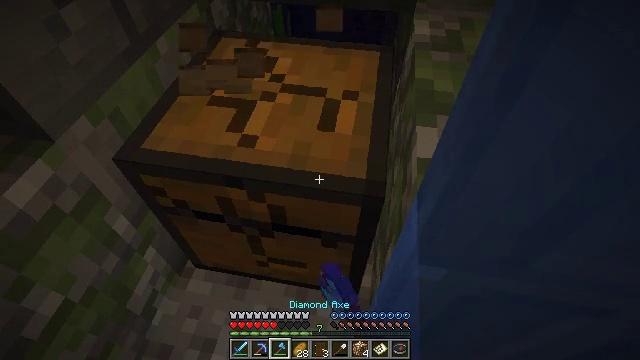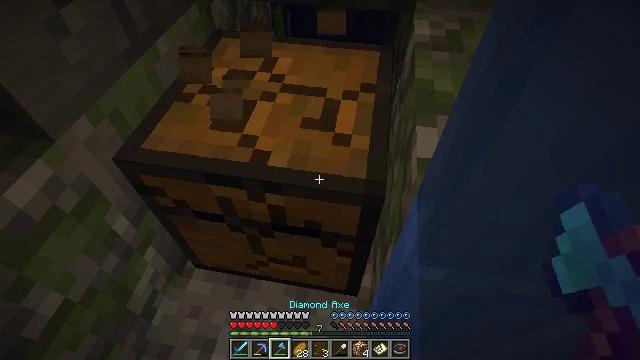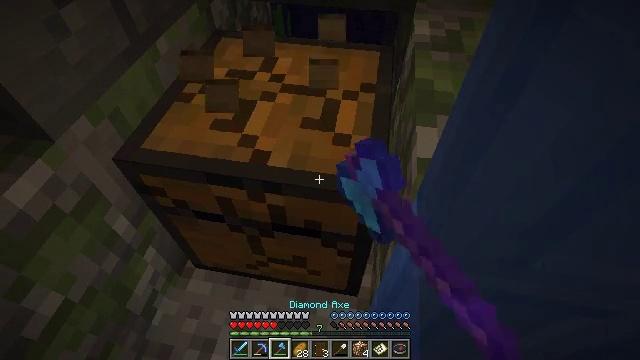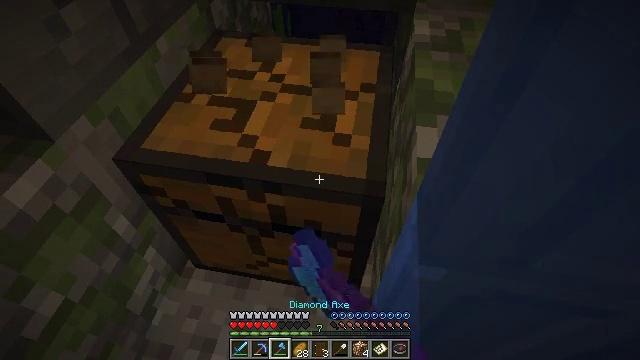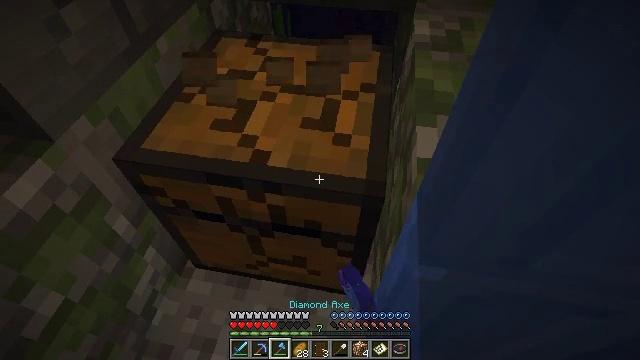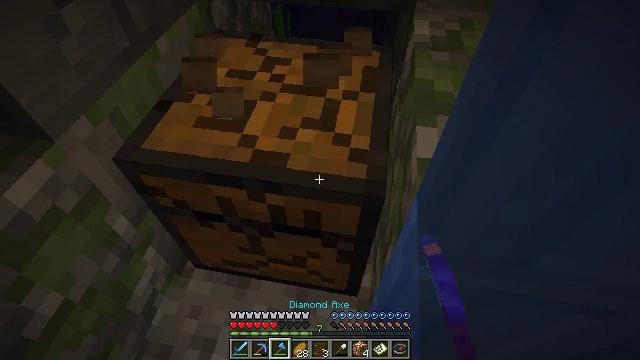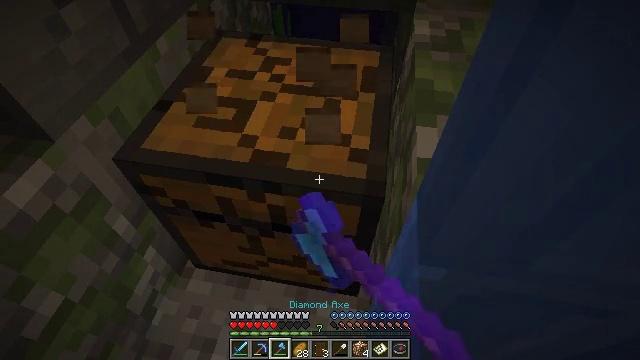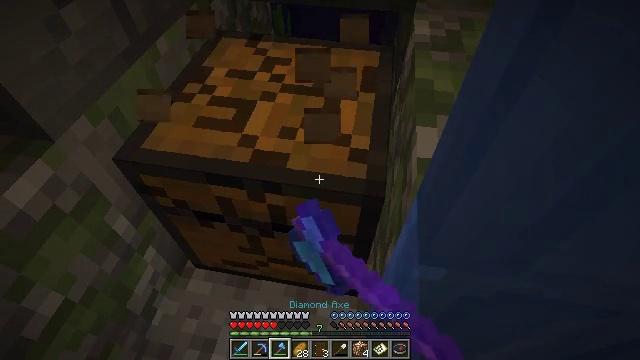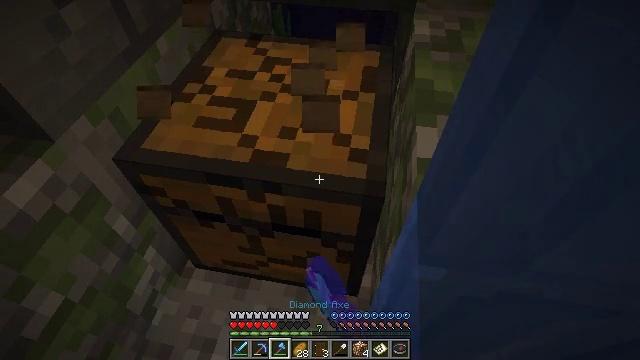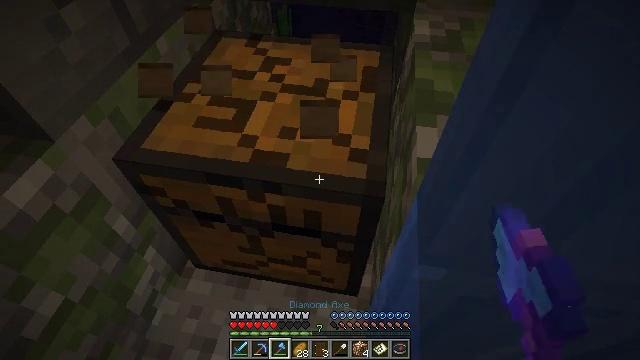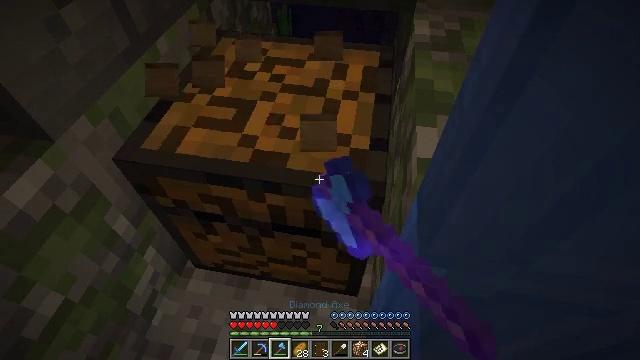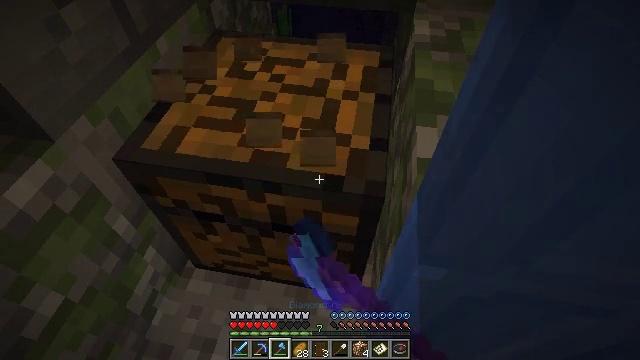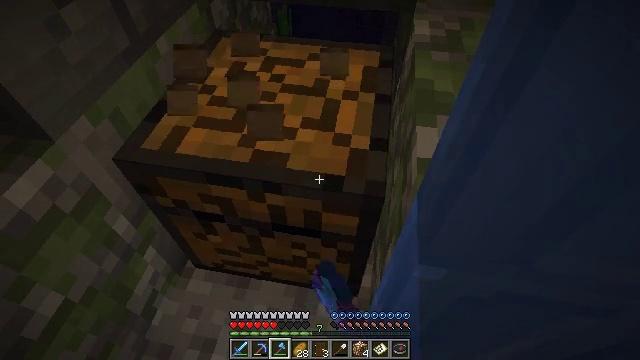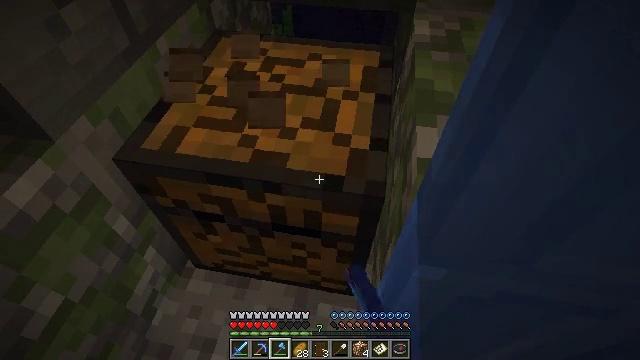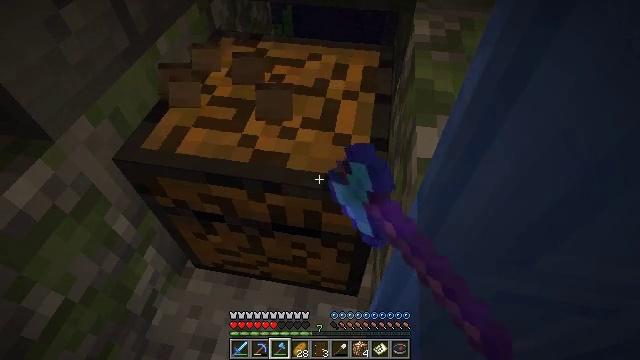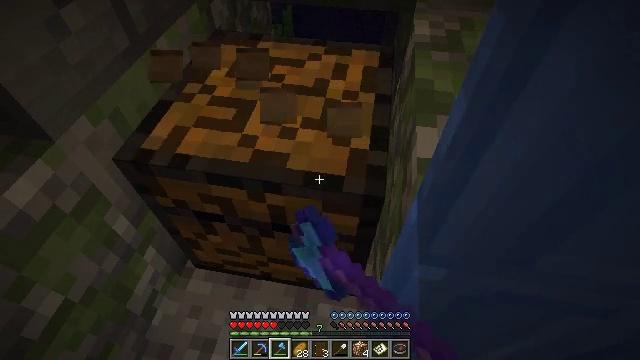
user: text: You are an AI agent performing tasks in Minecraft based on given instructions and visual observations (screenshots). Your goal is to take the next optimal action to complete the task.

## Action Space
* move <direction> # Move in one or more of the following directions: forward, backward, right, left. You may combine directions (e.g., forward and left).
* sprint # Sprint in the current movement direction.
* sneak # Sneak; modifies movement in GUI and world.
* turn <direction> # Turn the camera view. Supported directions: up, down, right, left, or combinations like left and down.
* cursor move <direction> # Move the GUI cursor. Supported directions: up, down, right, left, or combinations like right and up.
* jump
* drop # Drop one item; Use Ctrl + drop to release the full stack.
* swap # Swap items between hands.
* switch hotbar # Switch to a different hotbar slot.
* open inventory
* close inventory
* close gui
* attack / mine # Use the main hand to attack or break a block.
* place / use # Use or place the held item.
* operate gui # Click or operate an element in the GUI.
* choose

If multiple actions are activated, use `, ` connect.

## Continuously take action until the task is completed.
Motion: motion action
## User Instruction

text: Break the chest to retrieve items inside.
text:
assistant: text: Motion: attack / mine
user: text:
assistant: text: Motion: attack / mine
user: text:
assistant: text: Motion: attack / mine
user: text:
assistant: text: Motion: attack / mine
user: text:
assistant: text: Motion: attack / mine
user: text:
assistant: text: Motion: attack / mine
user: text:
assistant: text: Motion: attack / mine
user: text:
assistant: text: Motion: attack / mine
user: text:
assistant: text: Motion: attack / mine
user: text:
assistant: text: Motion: attack / mine
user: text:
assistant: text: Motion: attack / mine
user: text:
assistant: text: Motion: attack / mine
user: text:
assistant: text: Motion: attack / mine
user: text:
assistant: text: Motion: attack / mine
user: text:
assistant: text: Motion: attack / mine
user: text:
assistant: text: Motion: attack / mine
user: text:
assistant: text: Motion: attack / mine
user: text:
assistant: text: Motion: attack / mine
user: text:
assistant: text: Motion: attack / mine
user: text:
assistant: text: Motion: attack / mine
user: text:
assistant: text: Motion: attack / mine
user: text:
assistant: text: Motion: attack / mine
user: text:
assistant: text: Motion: attack / mine
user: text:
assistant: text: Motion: attack / mine
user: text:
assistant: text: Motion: attack / mine